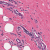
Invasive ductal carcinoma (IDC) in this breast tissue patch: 0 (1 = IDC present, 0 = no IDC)